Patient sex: M
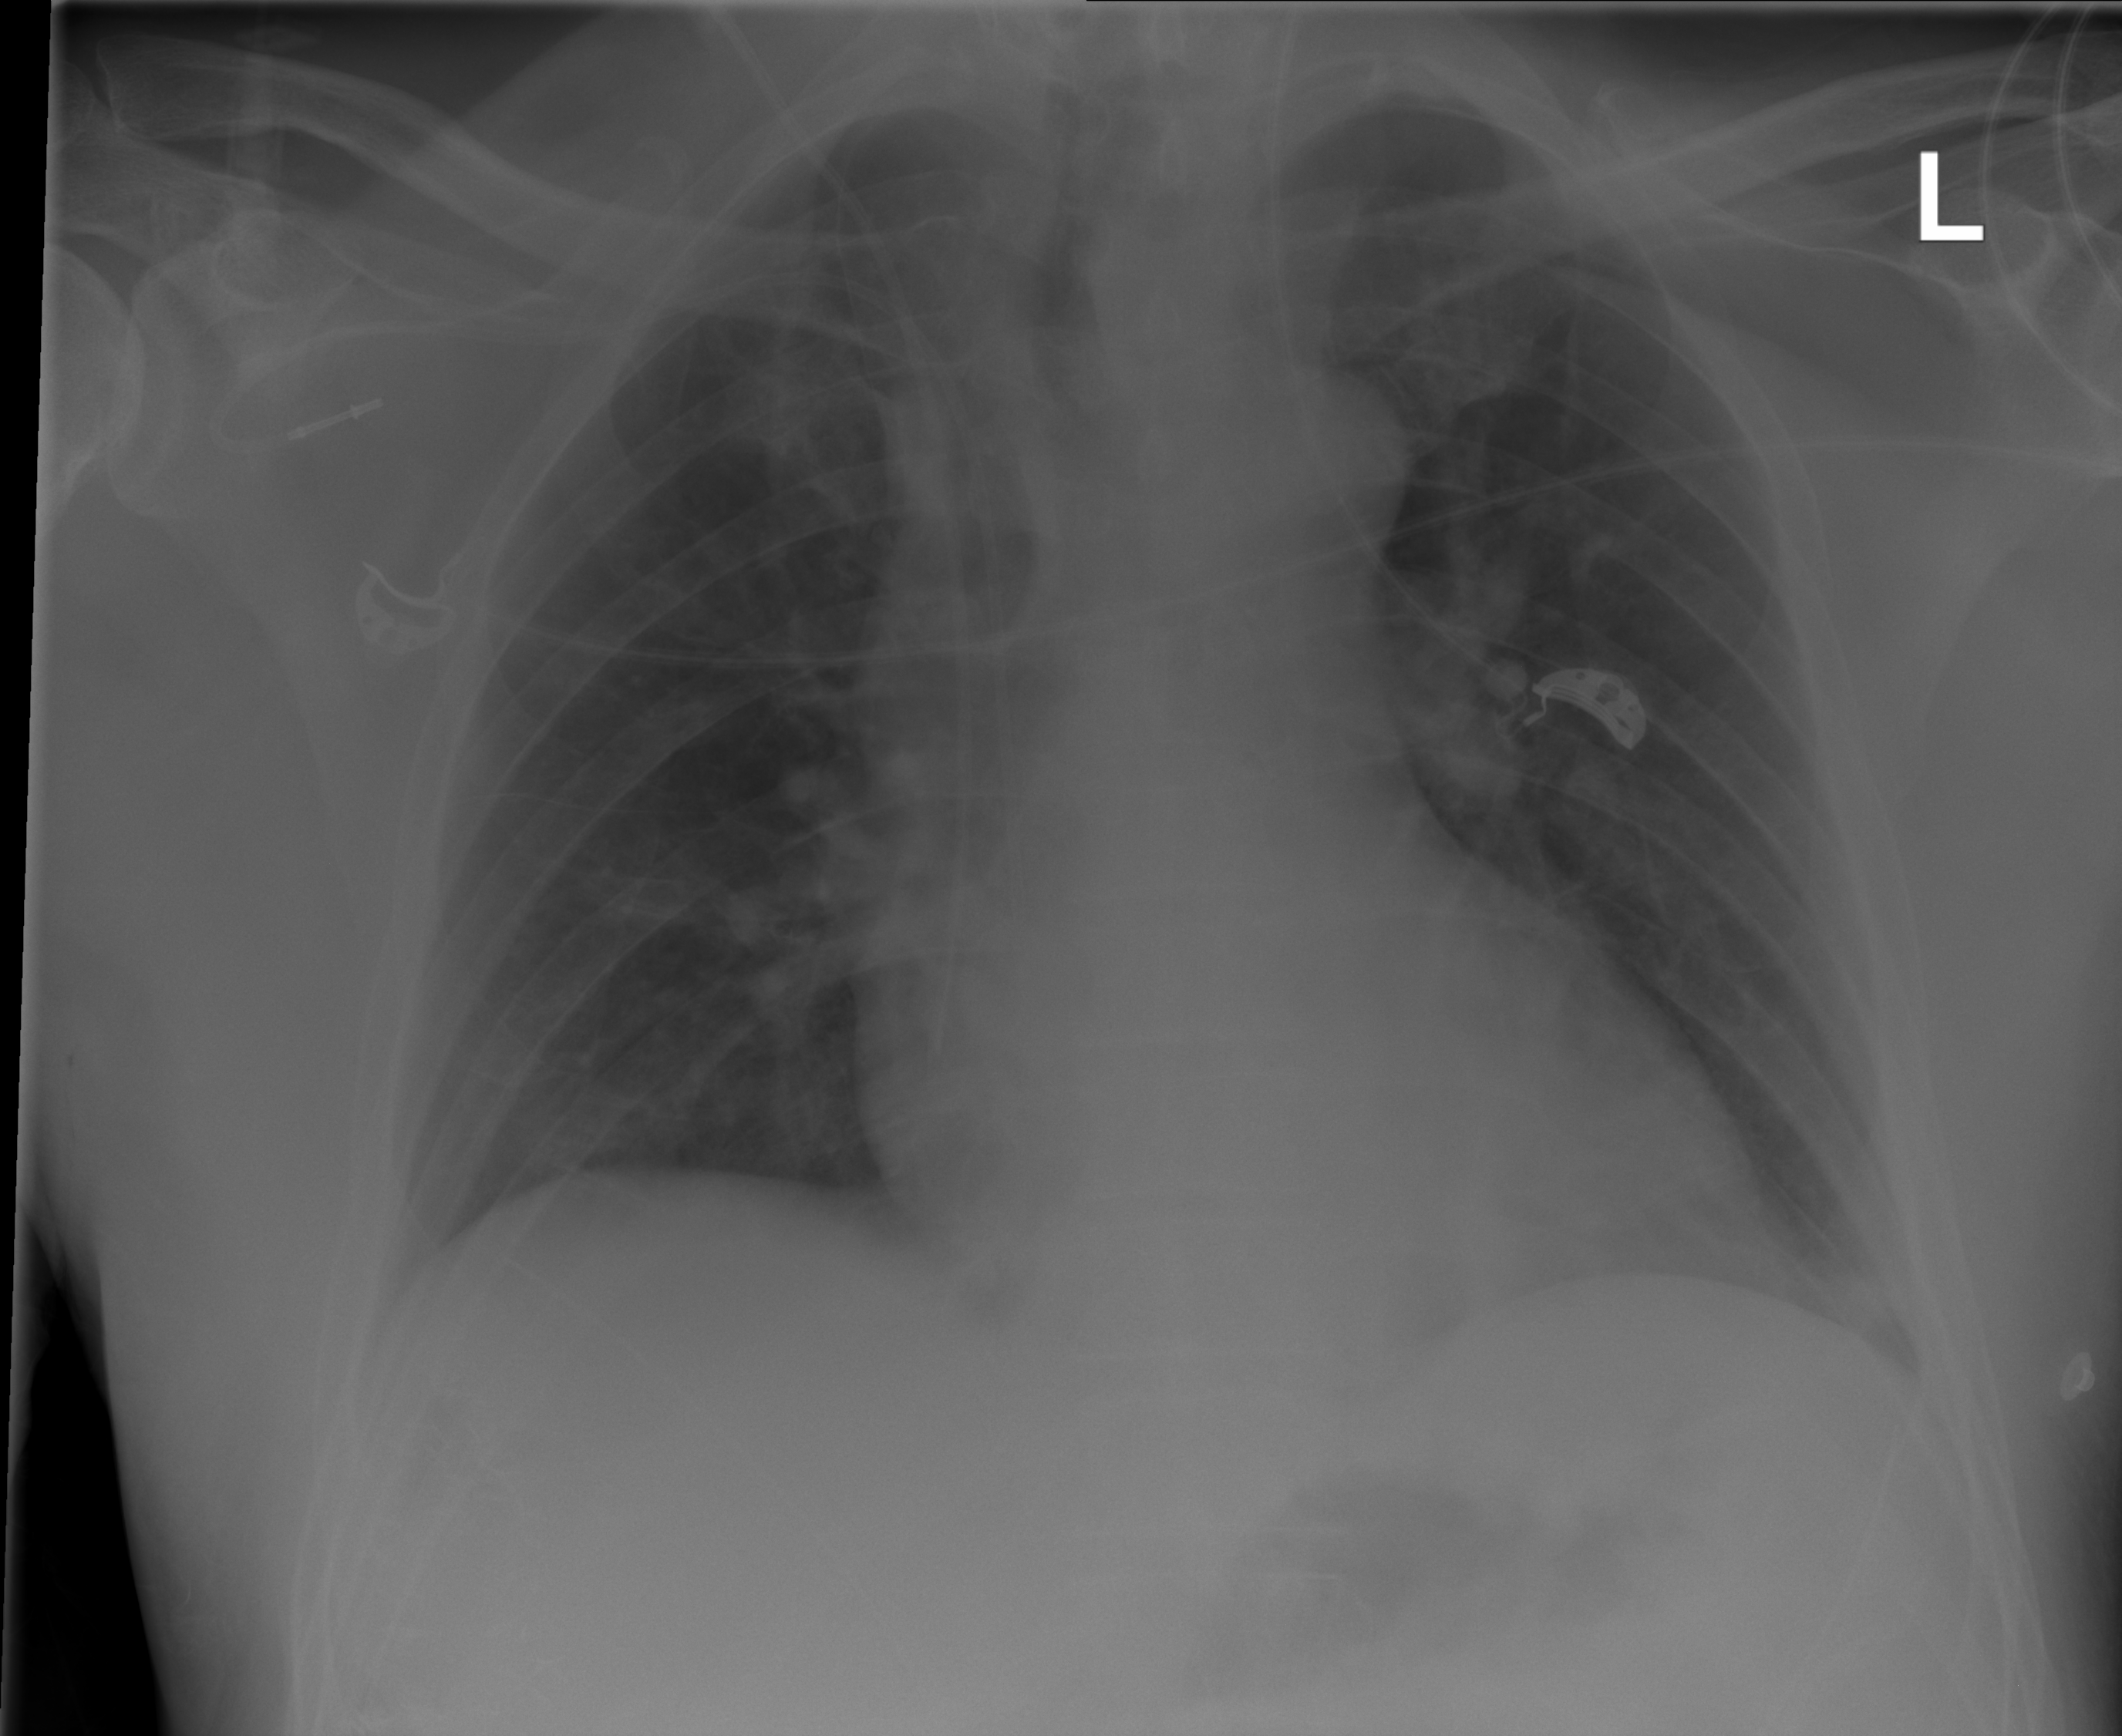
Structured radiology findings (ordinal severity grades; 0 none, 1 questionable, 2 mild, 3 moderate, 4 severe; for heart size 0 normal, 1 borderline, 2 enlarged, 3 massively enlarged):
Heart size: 0
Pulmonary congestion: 0
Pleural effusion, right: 0
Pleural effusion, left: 0
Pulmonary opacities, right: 1
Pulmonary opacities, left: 0
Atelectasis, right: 0
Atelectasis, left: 0